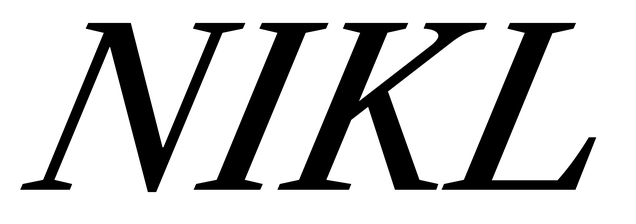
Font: LibreCaslonText-Italic_Medium_Italic